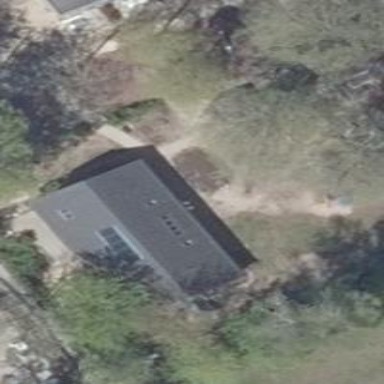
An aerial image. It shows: Kindergarten building with gabled roof.